Interaction volume radius: 5 \u00c5
Interaction volume height: 15 \u00c5
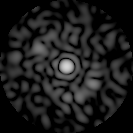
Disorder parameter: 0.8277